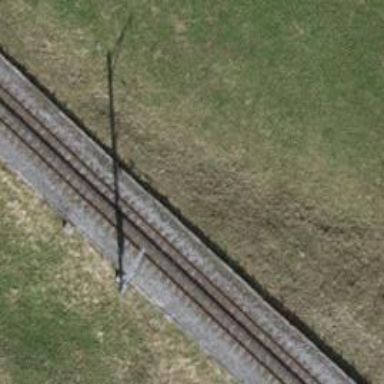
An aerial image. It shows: Solitary milestone along the railway.